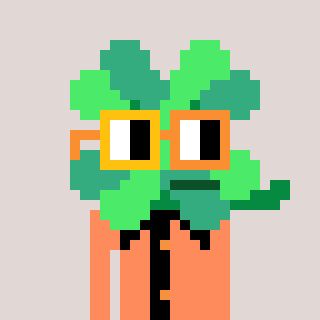
a pixel art character with square yellow and orange glasses, a clover-shaped head and a peachy-colored body on a warm background